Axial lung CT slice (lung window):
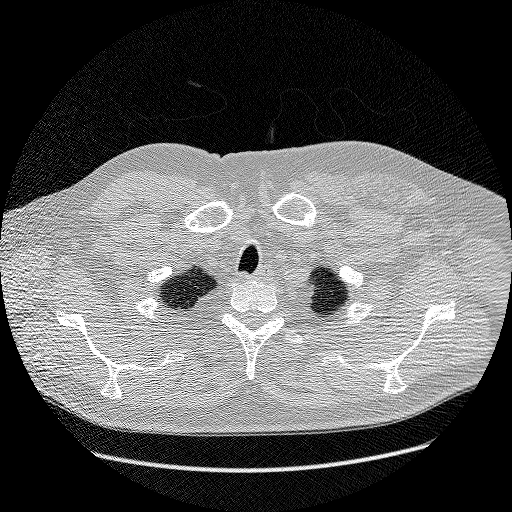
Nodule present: no